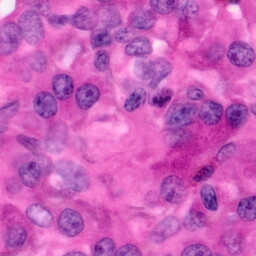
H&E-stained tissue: Pancreatic